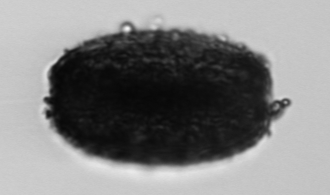
Label: Thalassiosira